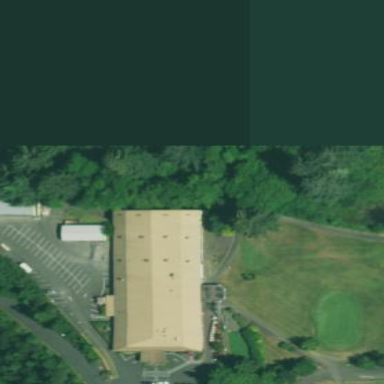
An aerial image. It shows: Clubhouse building associated with golf course.